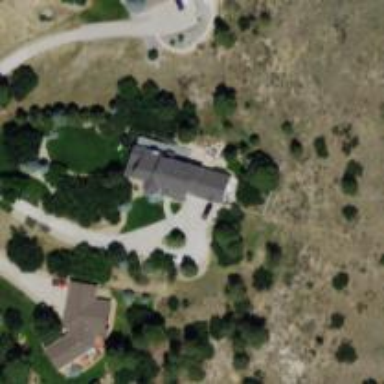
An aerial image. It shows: Driveway.